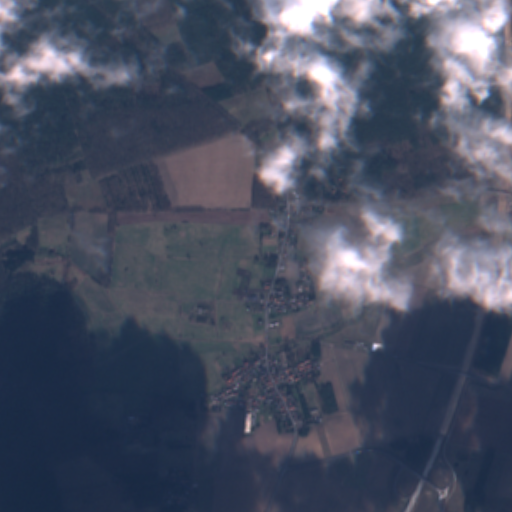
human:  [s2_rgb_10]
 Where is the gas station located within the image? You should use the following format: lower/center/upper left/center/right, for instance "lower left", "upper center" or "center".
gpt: The gas station is located in the center of the image.
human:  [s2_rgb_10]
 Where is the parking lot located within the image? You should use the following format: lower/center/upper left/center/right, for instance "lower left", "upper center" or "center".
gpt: The parking lot is located in the lower center of the image.
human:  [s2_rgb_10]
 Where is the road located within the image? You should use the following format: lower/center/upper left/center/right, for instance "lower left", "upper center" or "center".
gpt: There is no road in the image.